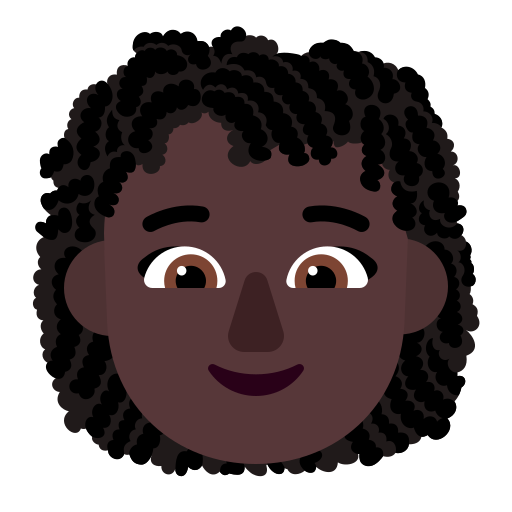
woman curly hair flat dark